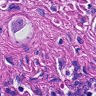
Metastatic tissue present: yes